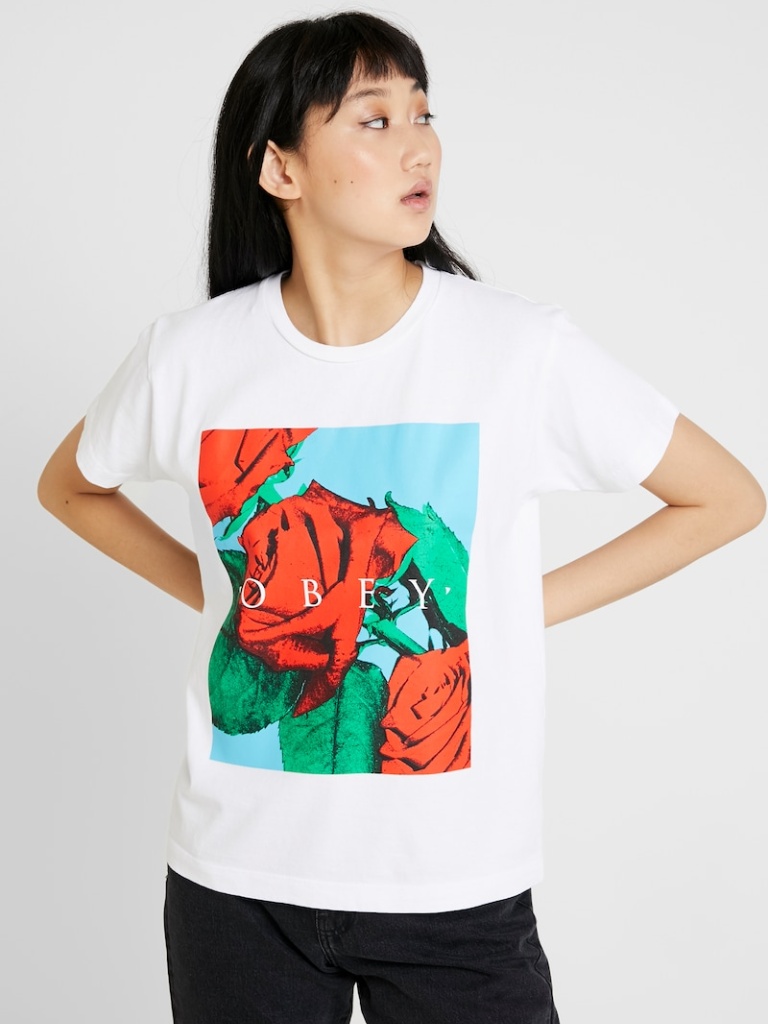
cotton relaxed short sleeve hip length Untucked crew t-shirt